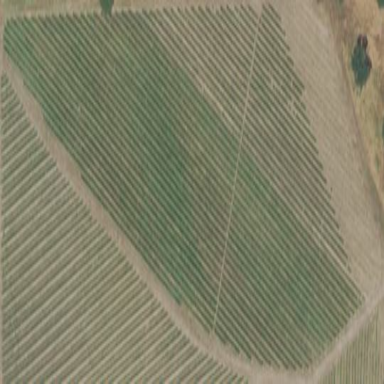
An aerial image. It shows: Vineyard with grape crops.